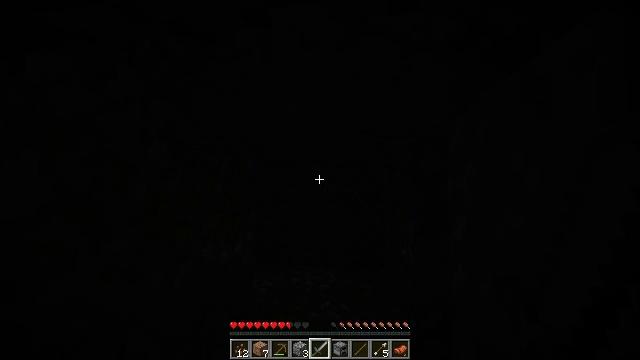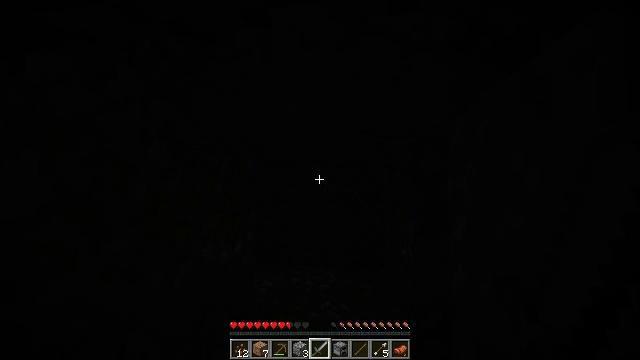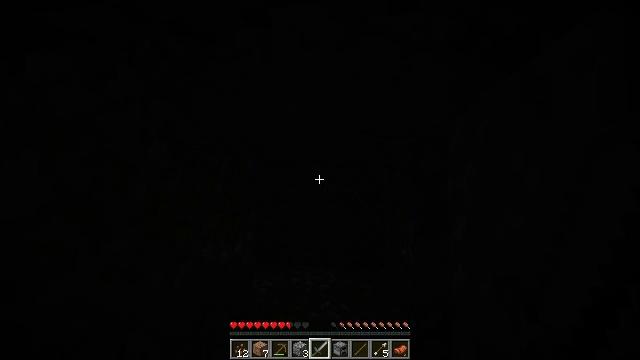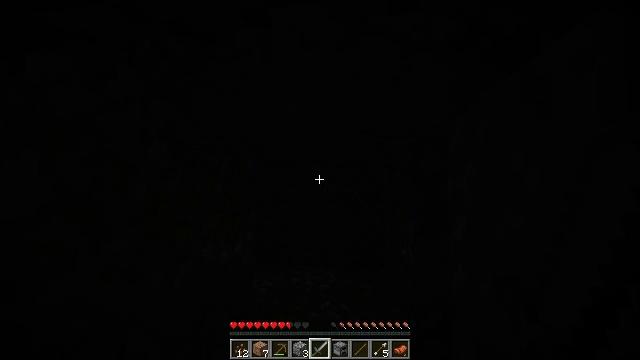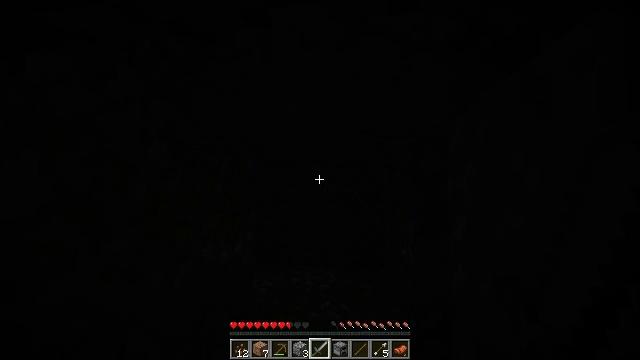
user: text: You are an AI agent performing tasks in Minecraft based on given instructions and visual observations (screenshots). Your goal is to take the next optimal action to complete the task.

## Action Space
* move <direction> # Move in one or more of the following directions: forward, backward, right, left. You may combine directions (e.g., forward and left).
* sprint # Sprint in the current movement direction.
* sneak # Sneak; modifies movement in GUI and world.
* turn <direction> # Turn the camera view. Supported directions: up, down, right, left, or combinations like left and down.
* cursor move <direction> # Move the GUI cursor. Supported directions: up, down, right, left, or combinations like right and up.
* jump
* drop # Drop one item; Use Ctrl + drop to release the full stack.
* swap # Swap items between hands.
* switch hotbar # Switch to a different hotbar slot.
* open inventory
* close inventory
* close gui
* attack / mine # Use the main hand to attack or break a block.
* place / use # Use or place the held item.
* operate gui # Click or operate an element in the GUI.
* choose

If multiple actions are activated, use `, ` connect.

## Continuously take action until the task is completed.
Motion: motion action
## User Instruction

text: Harvest vines off the surface.
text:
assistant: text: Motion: no_op
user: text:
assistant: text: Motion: no_op
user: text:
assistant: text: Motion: no_op
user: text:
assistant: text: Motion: no_op
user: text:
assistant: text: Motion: no_op
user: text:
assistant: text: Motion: no_op
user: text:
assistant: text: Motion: no_op
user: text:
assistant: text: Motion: no_op
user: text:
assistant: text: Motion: no_op
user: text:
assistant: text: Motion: no_op
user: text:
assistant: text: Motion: no_op
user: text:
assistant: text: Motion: no_op
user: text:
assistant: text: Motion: no_op
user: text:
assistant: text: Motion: no_op
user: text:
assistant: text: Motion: no_op
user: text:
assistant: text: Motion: no_op
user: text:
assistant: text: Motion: no_op
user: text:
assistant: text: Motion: no_op
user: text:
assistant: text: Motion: no_op
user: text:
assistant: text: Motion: no_op
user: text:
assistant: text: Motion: no_op
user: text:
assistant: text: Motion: no_op
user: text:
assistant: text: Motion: no_op
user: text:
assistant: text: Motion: no_op
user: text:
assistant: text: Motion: no_op
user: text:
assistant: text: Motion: no_op
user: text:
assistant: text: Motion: no_op
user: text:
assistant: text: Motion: no_op
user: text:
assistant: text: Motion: no_op
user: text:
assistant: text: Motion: no_op